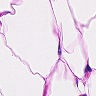
Metastatic tissue present: no